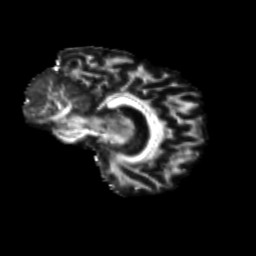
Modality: FA
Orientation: sagittal
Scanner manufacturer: siemens
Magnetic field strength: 3 T
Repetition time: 9.2 s
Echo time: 0.084 s